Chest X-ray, PA view. Patient: 9 years old, sex M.
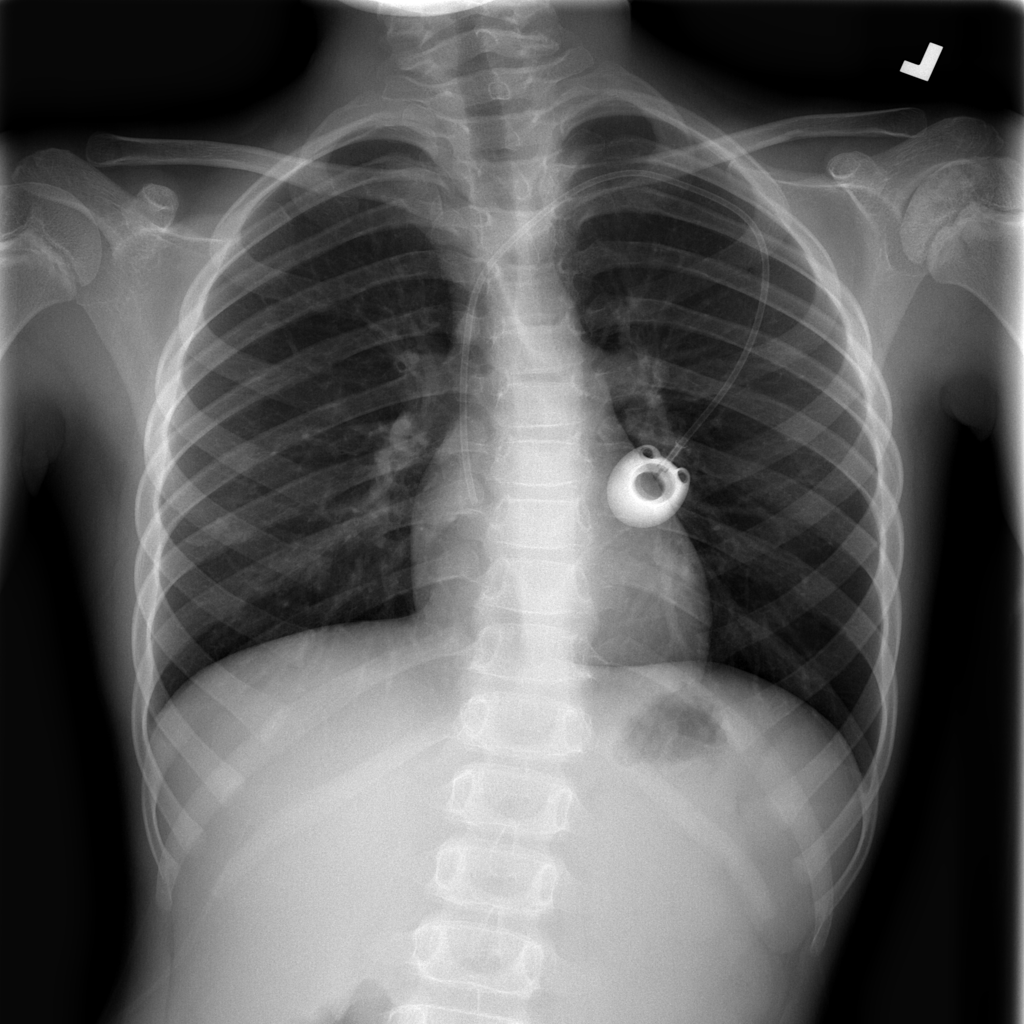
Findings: No Finding